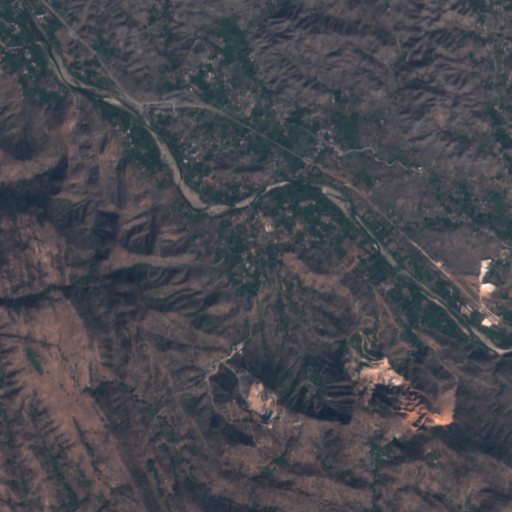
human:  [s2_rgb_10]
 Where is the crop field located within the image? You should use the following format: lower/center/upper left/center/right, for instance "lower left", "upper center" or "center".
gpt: The crop field is located in the upper left of the image.
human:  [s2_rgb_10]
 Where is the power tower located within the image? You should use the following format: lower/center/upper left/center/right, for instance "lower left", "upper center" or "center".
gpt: The power tower is located in the upper right of the image.
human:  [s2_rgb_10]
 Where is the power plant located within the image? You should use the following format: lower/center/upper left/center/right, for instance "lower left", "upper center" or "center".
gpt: There is no power plant in the image.